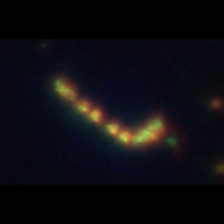
Taxon: Chaetoceros
Group: Diatoms